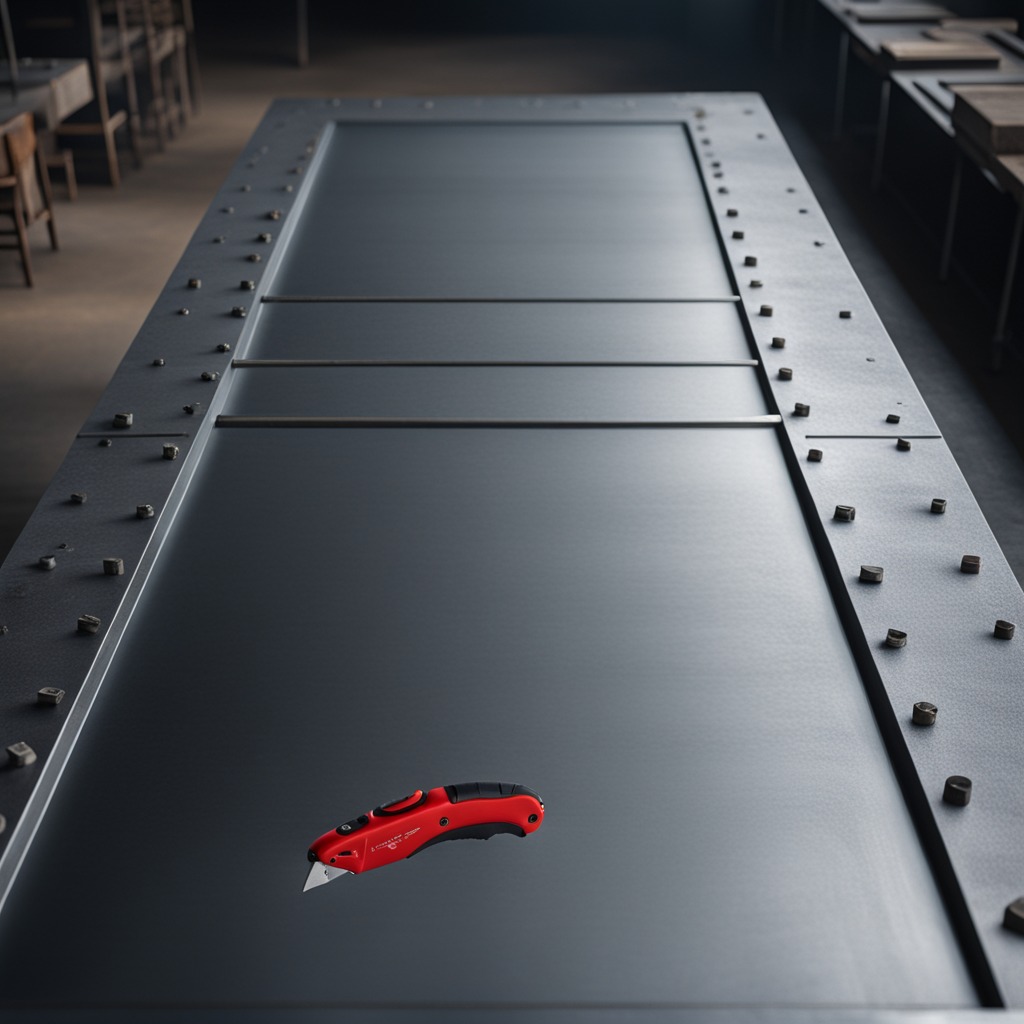
A utility knife lying on a cold steel table in a mining workshop.